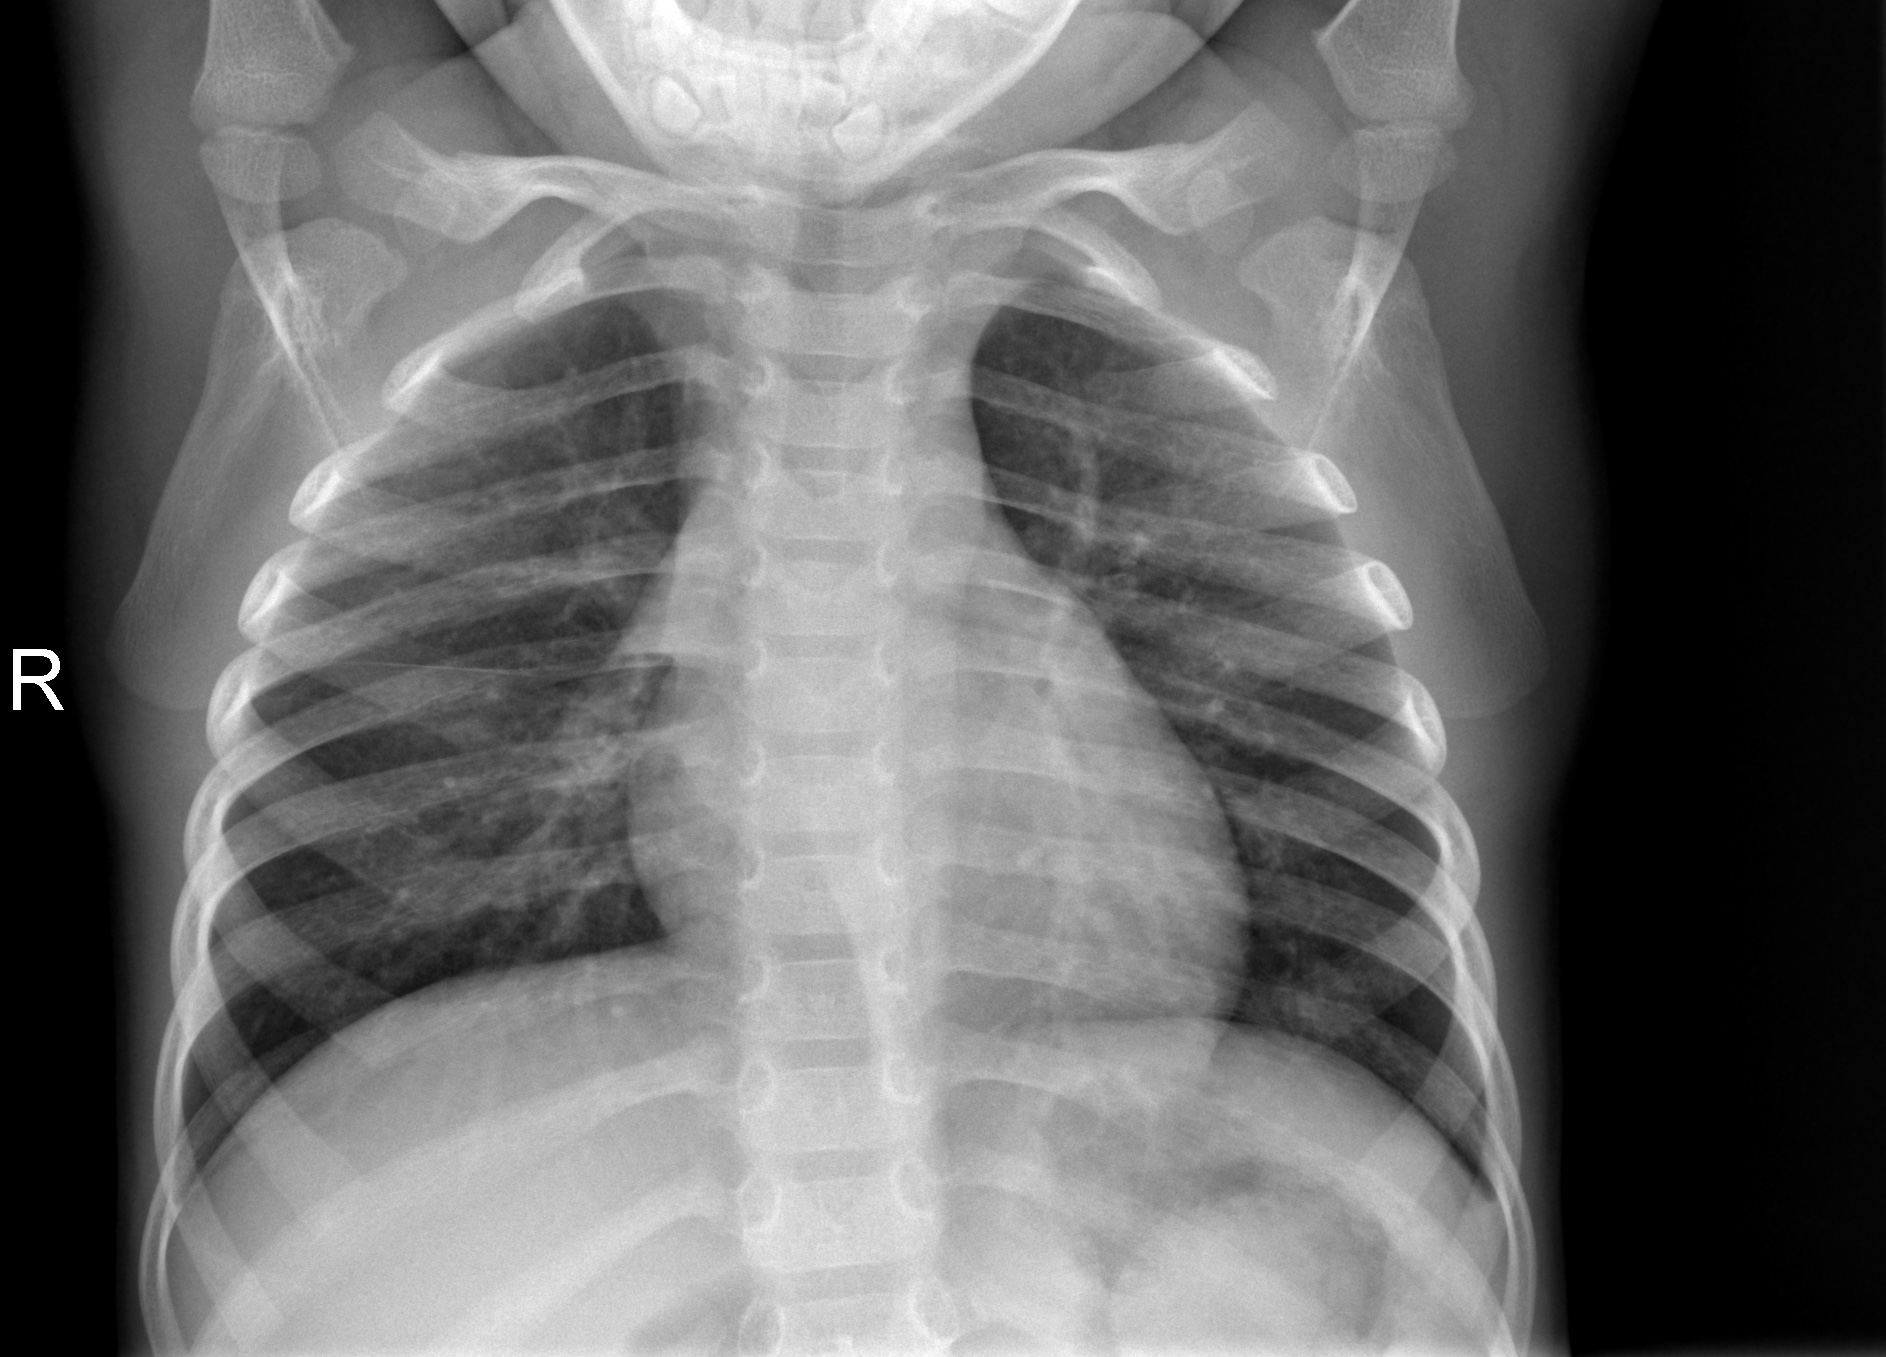
Diagnosis: NORMAL